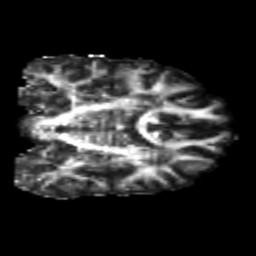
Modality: FA
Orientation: coronal
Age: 24
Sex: male
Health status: healthy
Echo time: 0.074 s